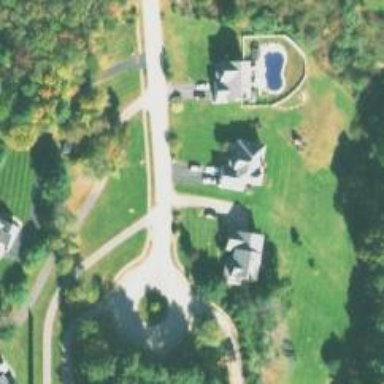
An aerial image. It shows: Residential driveway serving as service road.